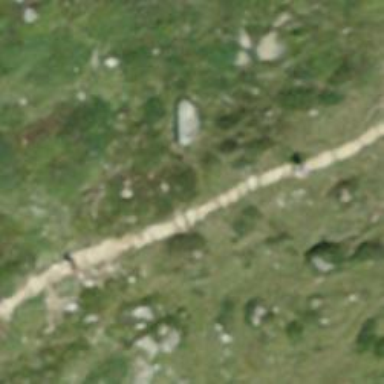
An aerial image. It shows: Rocky road with steps.